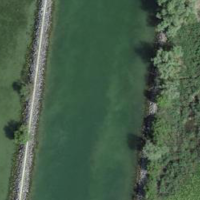
EUNIS habitat code: 14
Species observed at this site:
Delichon urbicum